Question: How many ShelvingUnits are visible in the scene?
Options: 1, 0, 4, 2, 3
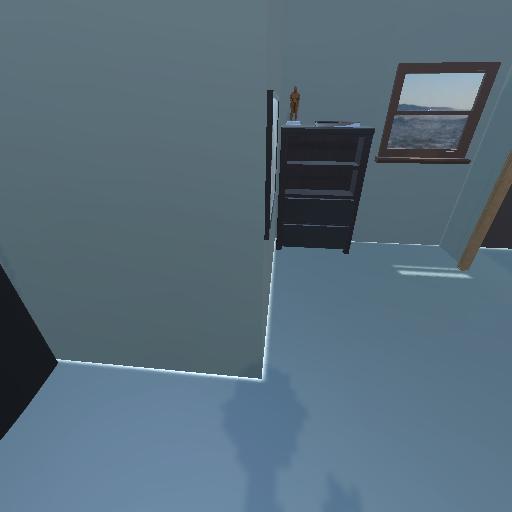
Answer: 1